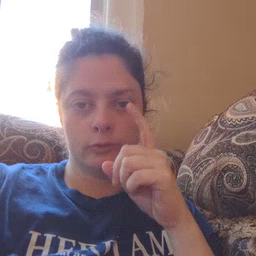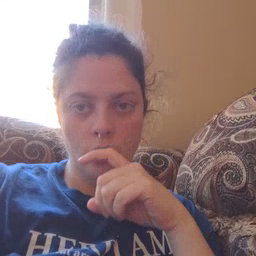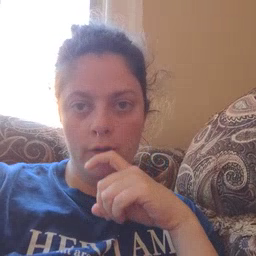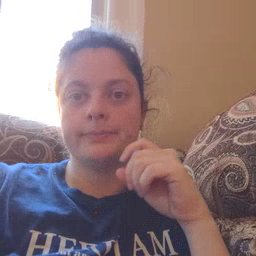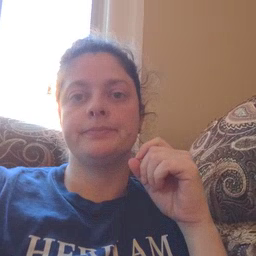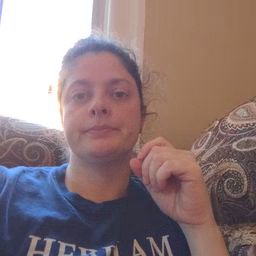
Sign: doll